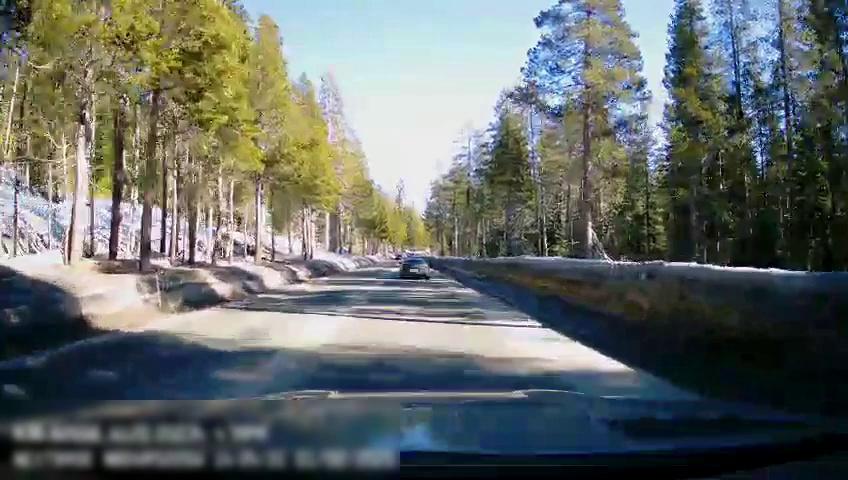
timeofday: Day
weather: Snowy
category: Drivable Space
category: Vehicles | Car